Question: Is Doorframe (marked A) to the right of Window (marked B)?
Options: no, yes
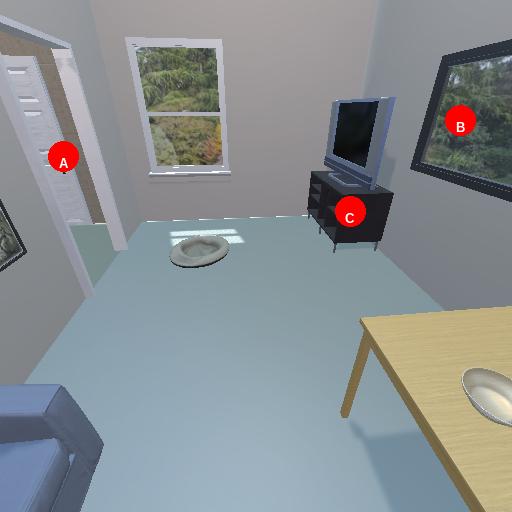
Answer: no